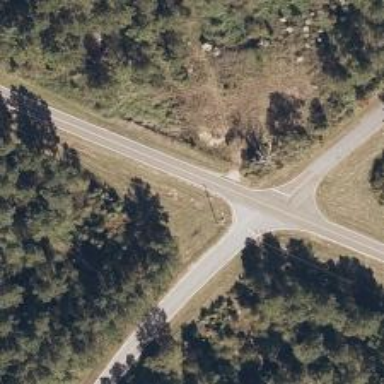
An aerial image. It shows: Stop road.